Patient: sex M, age 79
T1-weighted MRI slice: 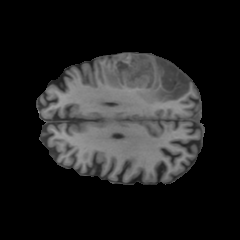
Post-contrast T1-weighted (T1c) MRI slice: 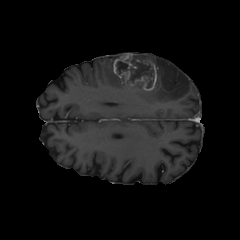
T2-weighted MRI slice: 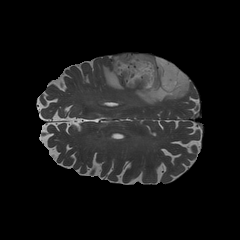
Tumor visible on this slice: yes
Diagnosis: Glioblastoma, IDH-wildtype
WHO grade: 4